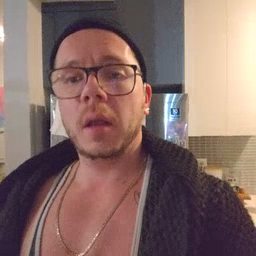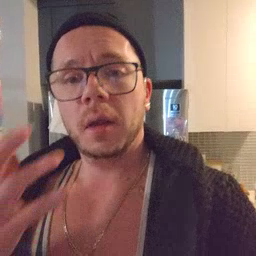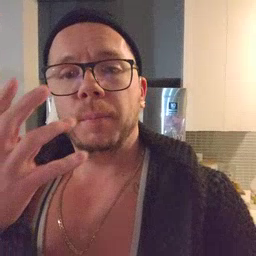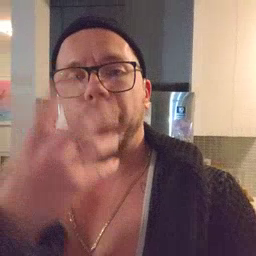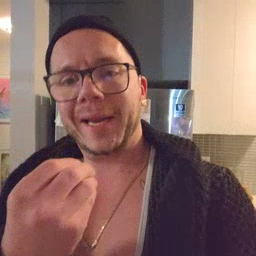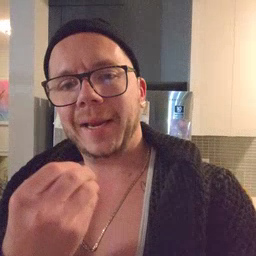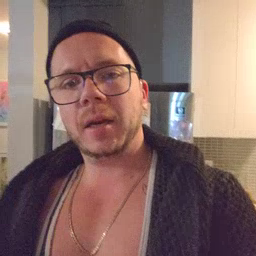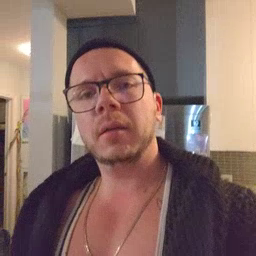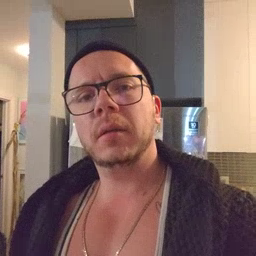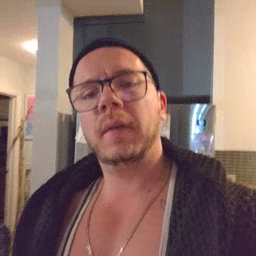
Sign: pretty